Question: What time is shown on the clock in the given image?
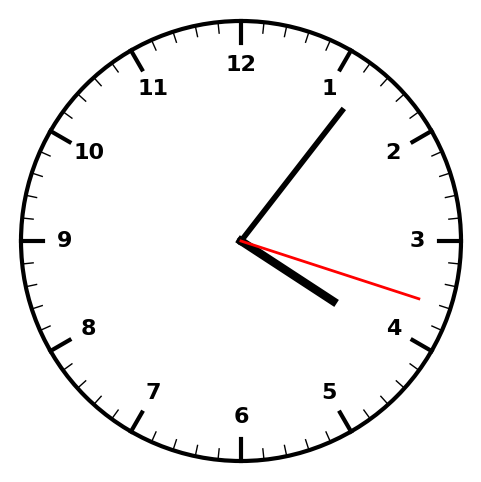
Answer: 04:06:18